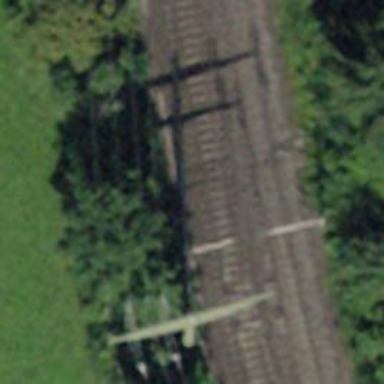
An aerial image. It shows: Railway with electrified contact lines.